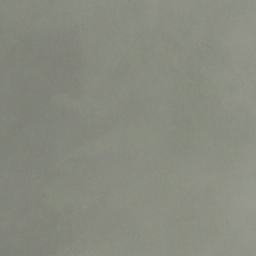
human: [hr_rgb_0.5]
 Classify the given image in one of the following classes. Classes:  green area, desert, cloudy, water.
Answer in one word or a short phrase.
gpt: cloudy